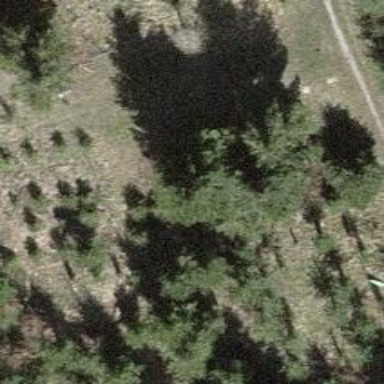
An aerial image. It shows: Hunting stand.